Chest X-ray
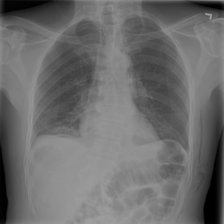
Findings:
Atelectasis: negative
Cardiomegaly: negative
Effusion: negative
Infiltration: negative
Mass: negative
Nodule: negative
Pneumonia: negative
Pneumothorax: negative
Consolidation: positive
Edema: negative
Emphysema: negative
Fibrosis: negative
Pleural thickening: negative
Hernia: negative